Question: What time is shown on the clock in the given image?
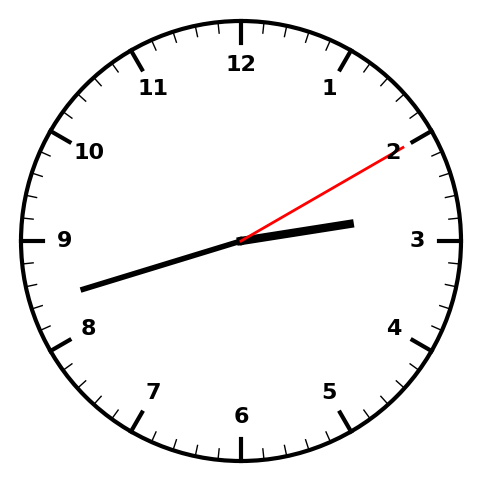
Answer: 02:42:10